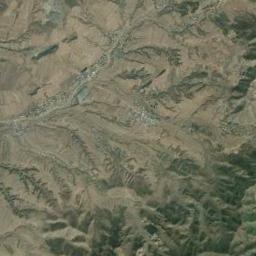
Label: mountain